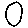
Label: circle